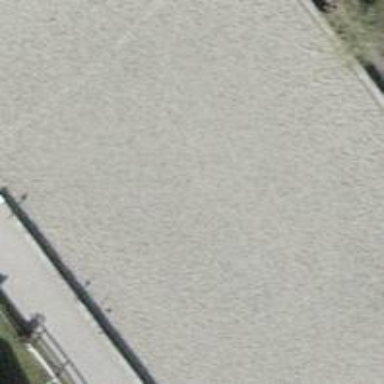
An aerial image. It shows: Farm area designated for horse riding.